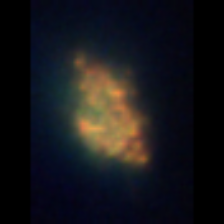
Taxon: Unknown_detritus
Group: Unknown